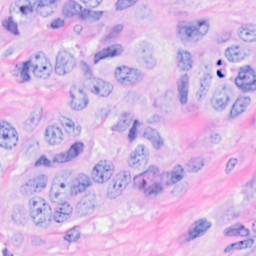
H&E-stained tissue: Breast